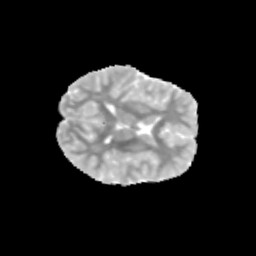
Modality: MD
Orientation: axial
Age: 11
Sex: female
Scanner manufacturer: siemens
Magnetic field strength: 3 T
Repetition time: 3.8 s
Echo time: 0.07 s